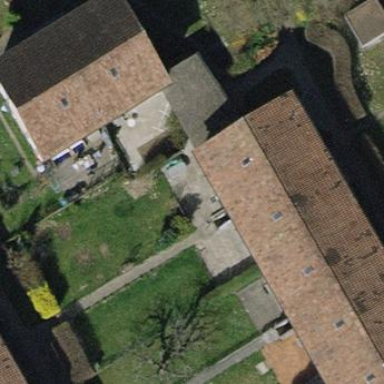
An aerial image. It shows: Terrace building.